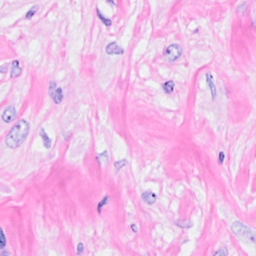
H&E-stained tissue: Breast